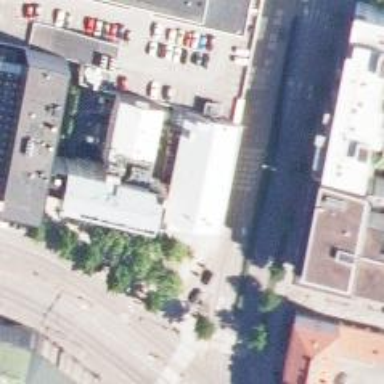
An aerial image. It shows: Cinema.